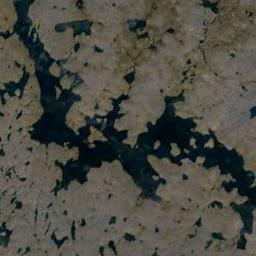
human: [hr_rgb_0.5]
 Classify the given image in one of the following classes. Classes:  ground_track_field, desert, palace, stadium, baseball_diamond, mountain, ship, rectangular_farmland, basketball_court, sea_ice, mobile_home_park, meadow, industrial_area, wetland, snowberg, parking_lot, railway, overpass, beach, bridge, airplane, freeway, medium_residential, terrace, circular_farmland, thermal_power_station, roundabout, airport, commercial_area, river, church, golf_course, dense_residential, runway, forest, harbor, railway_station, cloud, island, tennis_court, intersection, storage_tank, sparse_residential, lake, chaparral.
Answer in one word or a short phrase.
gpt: wetland